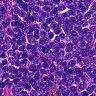
Metastatic tissue present: no